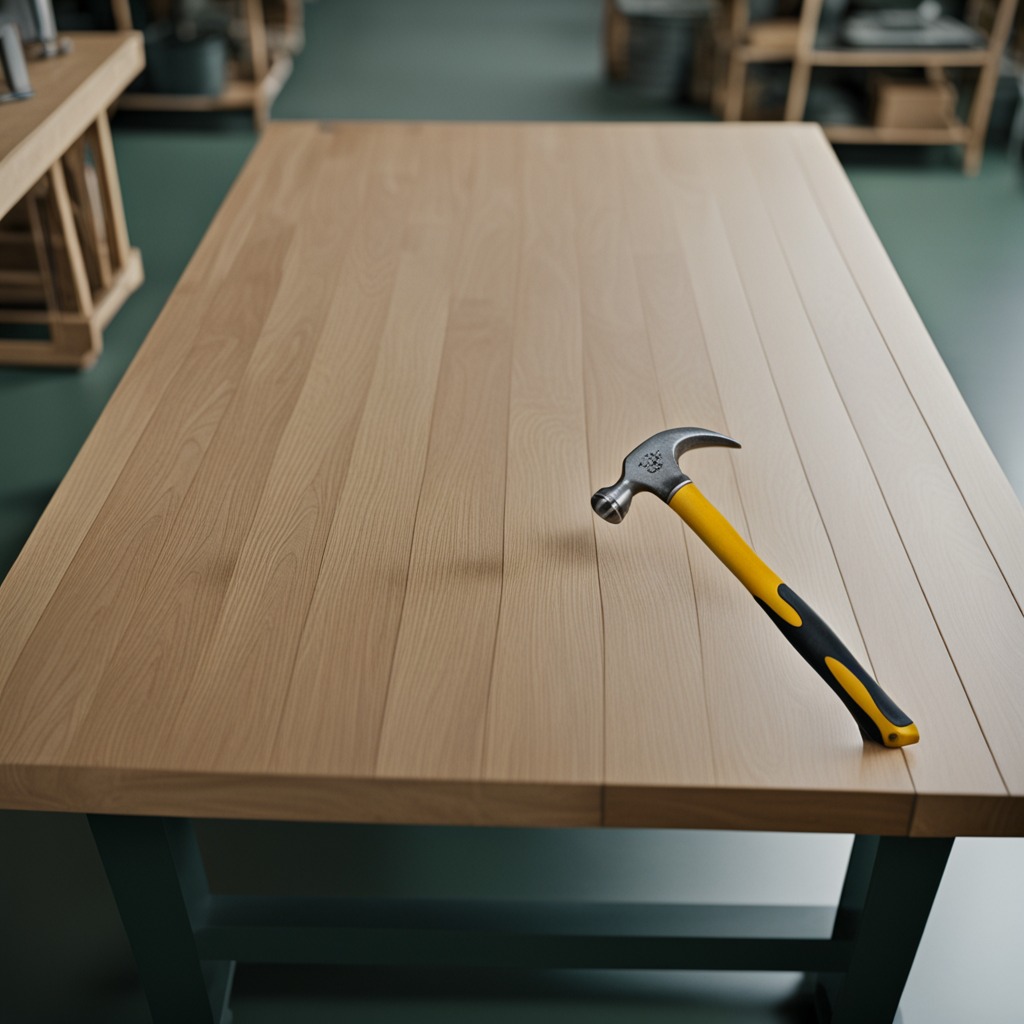
A hammer is lying on a workbench inside a coastal fishing gear workshop.